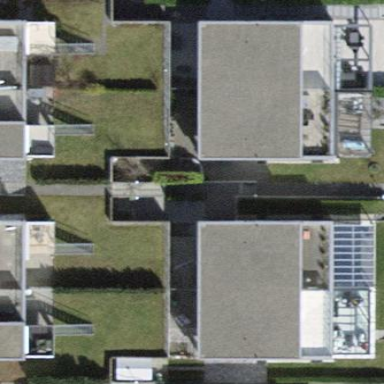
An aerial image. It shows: Semi-detached house with flat roof.